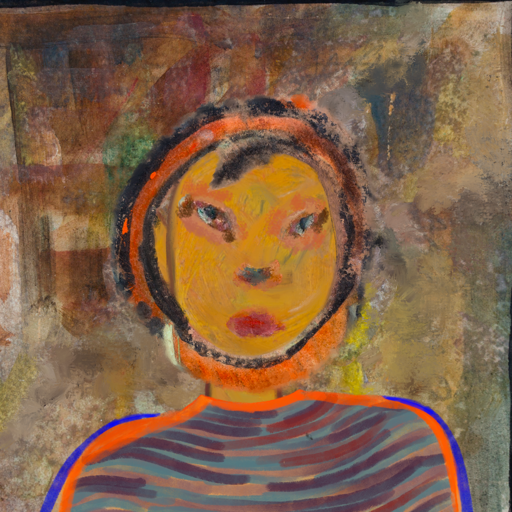
Background: Mosgoul, Head And Neck Front: After_Raid, Face Front: Boggyland, Bust: Experience, Hair Front: Childish, Head Accessory: Blank, Second Necklace: Blank, Necklace: Blank, Baby: Blank